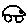
Label: car